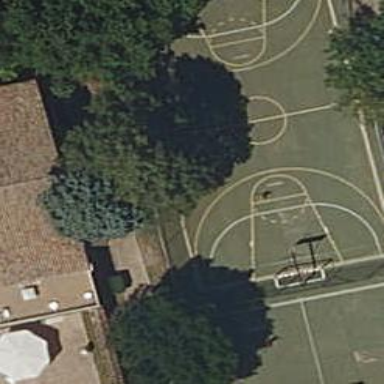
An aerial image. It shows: Basketball court on pitch.